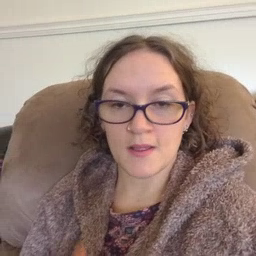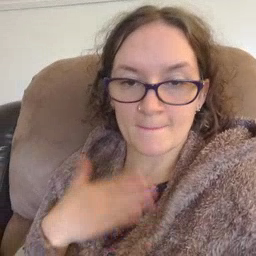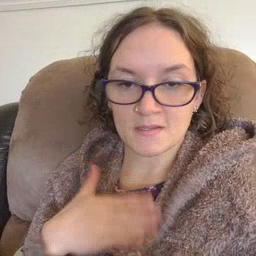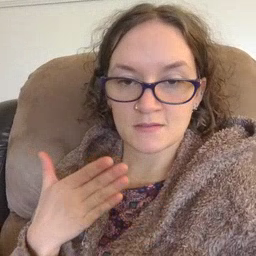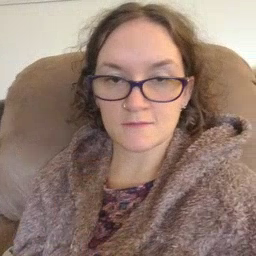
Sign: happy